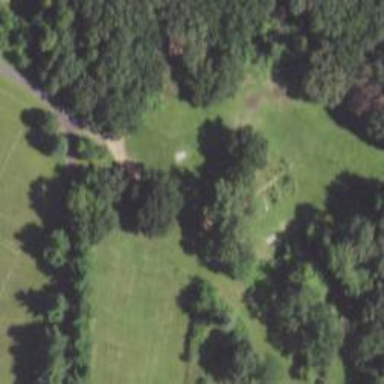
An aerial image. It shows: Disc golf basket.